Question: Hi everyone I am making a a radar plot and I want to highlight the two highest values in the factors or levels. Highlight in this case is to make the text of the top tree values bold
'''
require(ggplot2)
require(ggiraph)
require(plyr)
require(reshape2)
require(moonBook)
require(sjmisc)
ggRadar(iris,aes(x=c(Sepal.Length,Sepal.Width,Petal.Length,Petal.Width)))
'''
an example can be like this

thank you
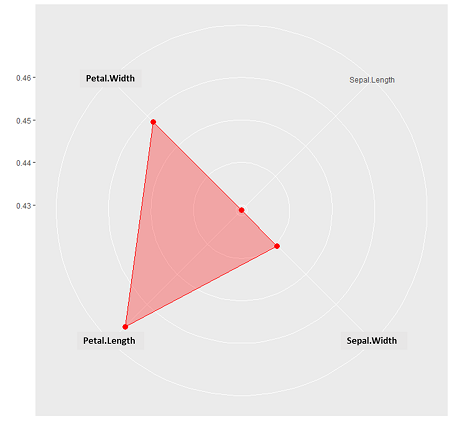
Answer: Here is a step-by-step example of how to highlight specific categories in a radar plot. I don't really see the point of all these extra dependencies ('ggRadar' etc.), as it's pretty straightforward to draw a radar plot in 'ggplot2' directly using polar coordinates.
1. First, let's generate some sample data. According to OPs comments and his example based on the iris dataset, we select the maximal value for every variable (from Sepal.Length, Sepal.Width, Petal.Length, Petal.Width); we then store the result in a long tibble for plotting. library(purrr)
library(dplyr)
library(tidyr)
df <- iris %>% select(-Species) %>% map_df(max) %>% pivot_longer(everything())
df
# # A tibble: 4 x 2
# name value
# <chr> <dbl>
#1 Sepal.Length 7.9
#2 Sepal.Width 4.4
#3 Petal.Length 6.9
#4 Petal.Width 2.5
2. Next, we make use of a custom coord_radar function (thanks to this post), that is centred around coord_polar and ensures that polygon lines in a polar plot are straight lines rather than curved arcs. coord_radar <- function (theta = "x", start = - pi / 2, direction = 1) {
theta <- match.arg(theta, c("x", "y"))
r <- if (theta == "x") "y" else "x"
ggproto(
"CordRadar", CoordPolar, theta = theta, r = r, start = start,
direction = sign(direction),
is_linear = function(coord) TRUE)
}
3. We now create a new column df$face that is "bold" for the top 3 variables (ranked by decreasing value) and "plain" otherwise. We also need to make sure that factor levels of our categories are sorted by row number (otherwise name and face won't necessarily match later). df <- df %>%
mutate(
rnk = rank(-value),
face = if_else(rnk < 4, "bold", "plain"),
name = factor(name, levels = unique(name)))
4. We can now draw the plot library(ggplot2)
ggplot(df, aes(name, value, group = 1)) +
geom_polygon(fill = "red", colour = "red", alpha = 0.4) +
geom_point(colour = "red") +
coord_radar() +
ylim(0, 10) +
theme(axis.text.x = element_text(face = df$face))
Note that this gives a warning, which I choose to ignore here, as we explicitly make use of the vectorised element_text option. Warning message: Vectorized input to element_text() is not officially supported. Results may be unexpected or may change in future versions of ggplot2.